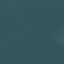
Land use / land cover: SeaLake